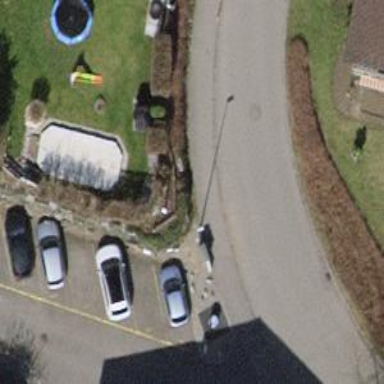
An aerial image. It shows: Parking available on the street side.